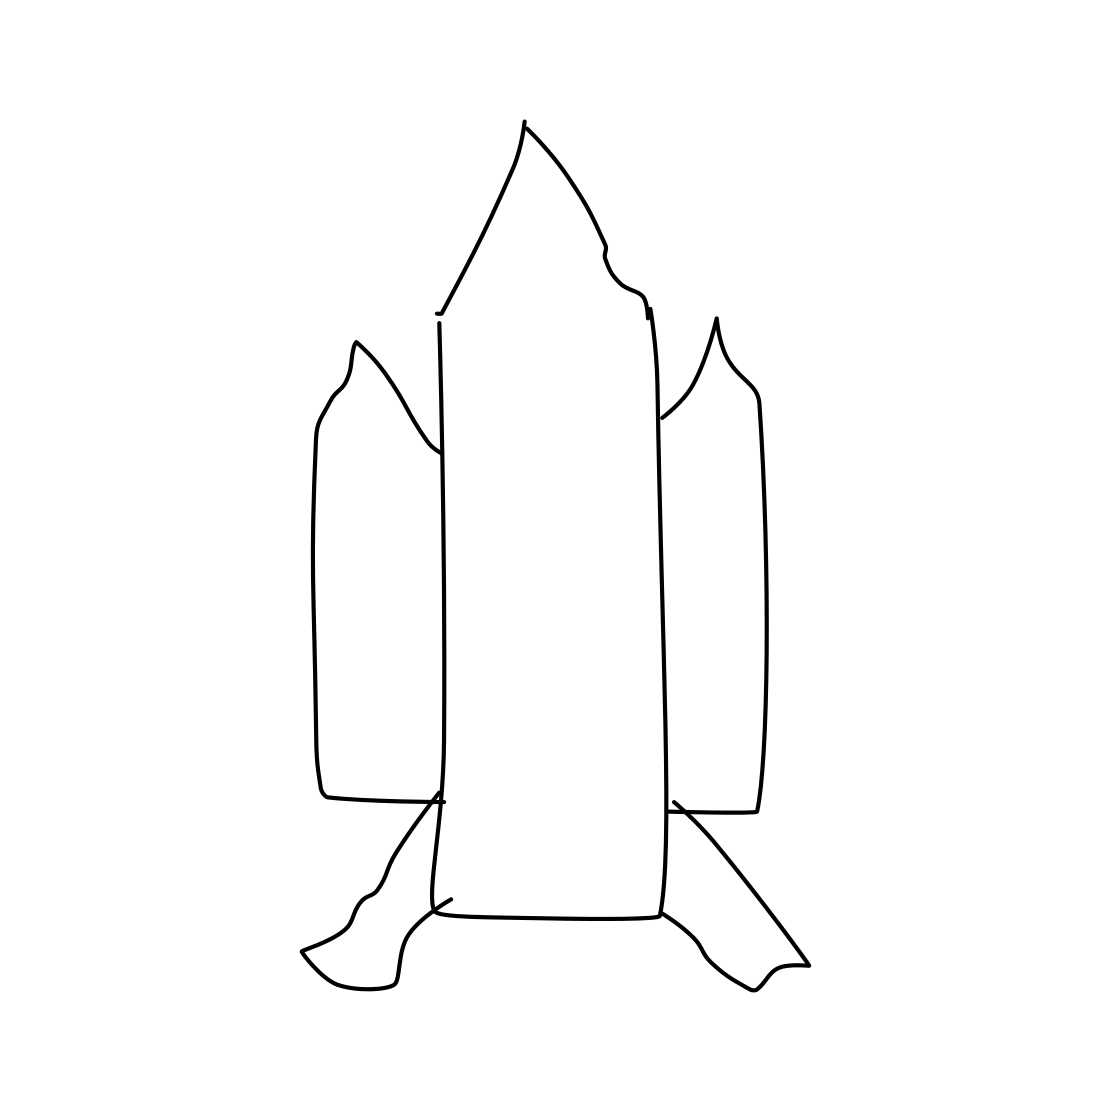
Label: space shuttle